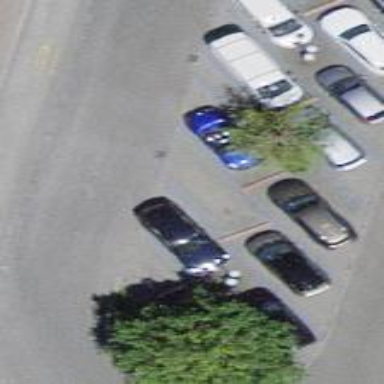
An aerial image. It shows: Diagonal street-side parking available as amenity.